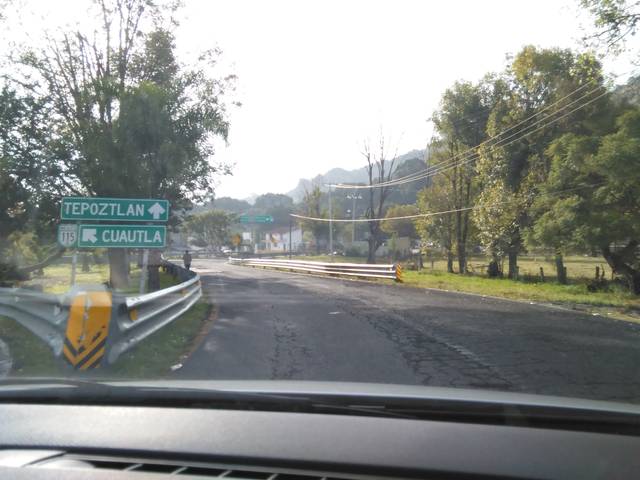
Region: Mexico
Coordinates: 18.983, -99.109